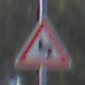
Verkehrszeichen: DoppelkurveZunaechstLinks
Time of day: MorningAfternoon
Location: Outdoor (Suburban)
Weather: PartlyCloudy
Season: NotSpecified
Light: Natural